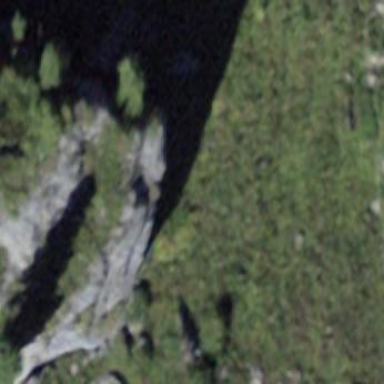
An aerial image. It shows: Landscape dominated by bare rock.